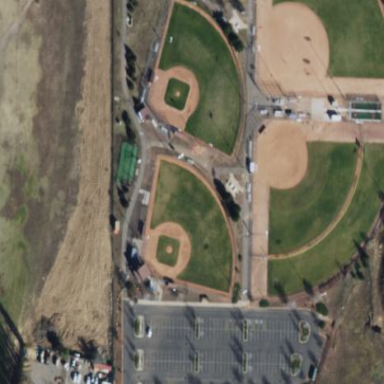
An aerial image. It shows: Baseball pitch for leisure land.